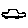
Label: car